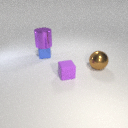
large purple metal cylinder above small blue metal cube